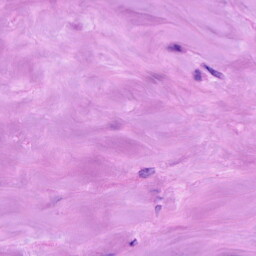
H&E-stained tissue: Breast